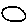
Label: circle